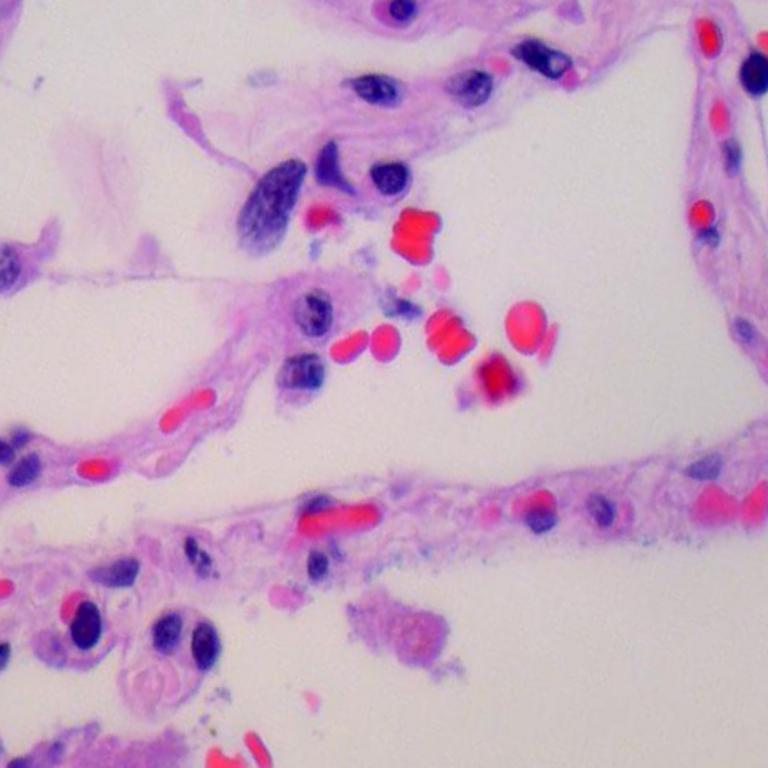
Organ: lung
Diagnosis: benign